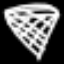
Label: diamond